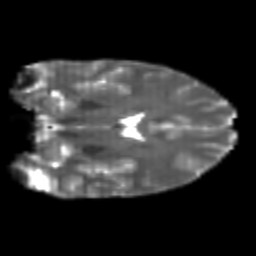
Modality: T2w
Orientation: coronal
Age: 24
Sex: female
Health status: healthy
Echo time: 0.074 s